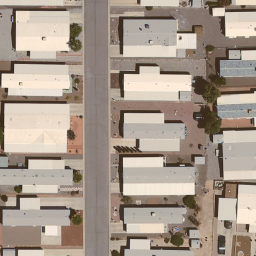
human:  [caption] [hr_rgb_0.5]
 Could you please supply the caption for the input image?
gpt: Many mobile homes arranged in lines in the mobile home park .

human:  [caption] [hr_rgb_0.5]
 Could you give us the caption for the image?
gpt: Many mobile homes arranged in lines in the mobile home park and some roads go through this area .

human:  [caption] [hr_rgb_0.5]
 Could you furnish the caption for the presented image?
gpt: Lots of mobile homes with plants surrounded in the mobile home park .

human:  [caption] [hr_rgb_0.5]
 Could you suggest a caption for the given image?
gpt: Many mobile homes are closed to each other in the mobile home park .

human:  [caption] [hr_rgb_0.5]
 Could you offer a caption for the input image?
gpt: Lots of mobile homes arranged in lines and some roads go through this area .